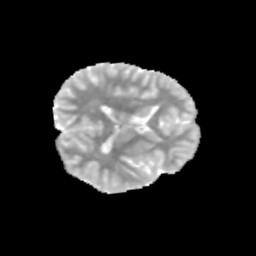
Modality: MD
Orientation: axial
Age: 12
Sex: male
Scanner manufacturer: siemens
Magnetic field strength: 3 T
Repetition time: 3.8 s
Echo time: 0.07 s